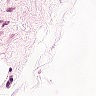
Metastatic tissue present: no